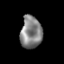
Tissue: lung
Cell type: Others
Senescence score: 0.2178
Nuclear area (px): 686
Mean DAPI intensity: 130.191